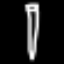
Label: pencil